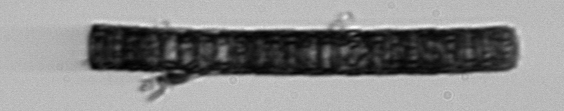
Label: Paralia_sulcata